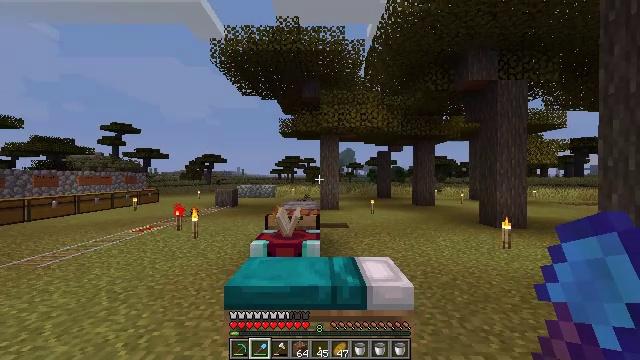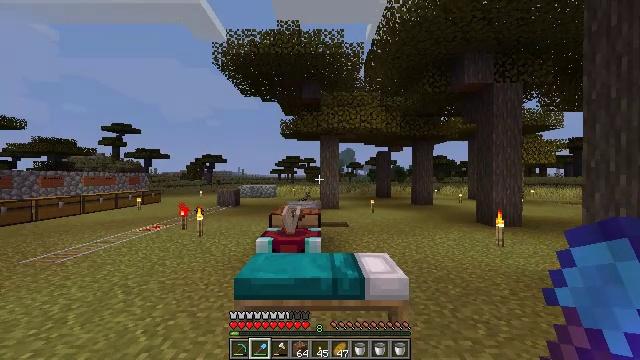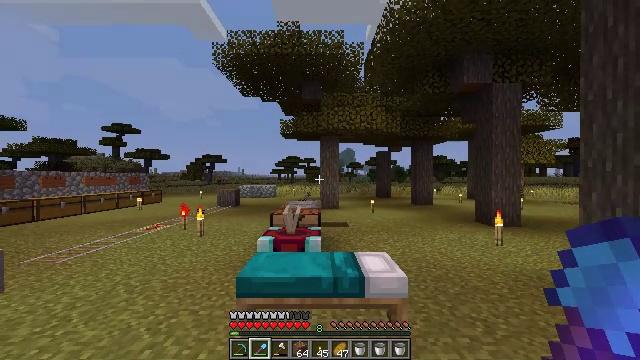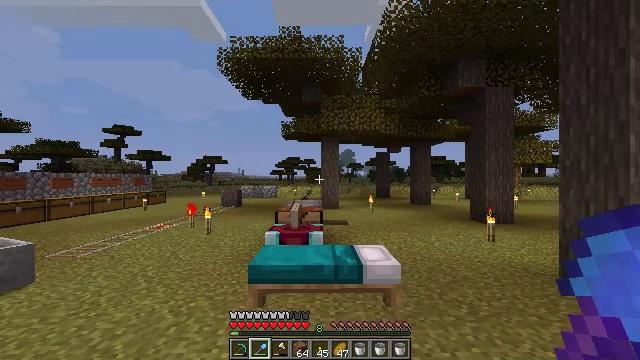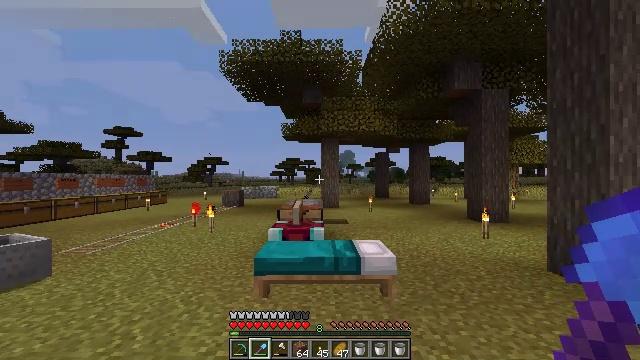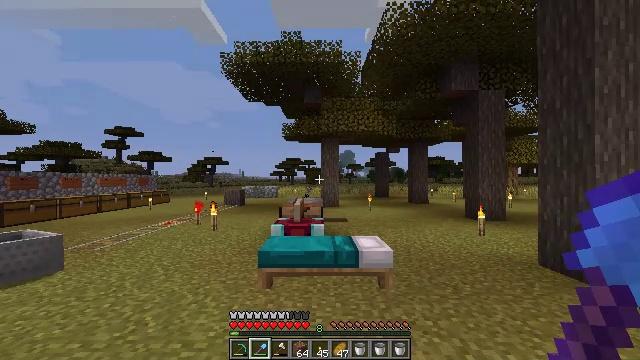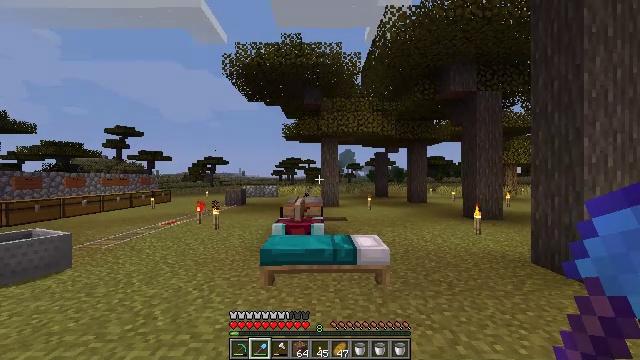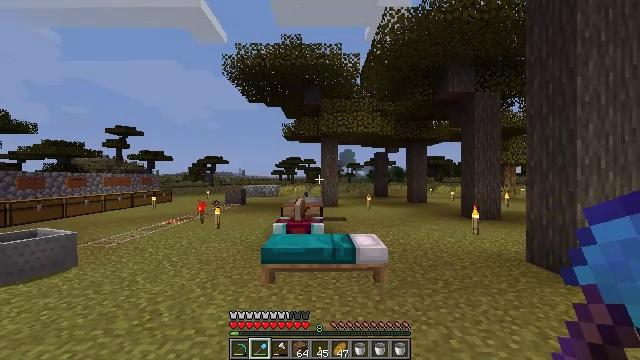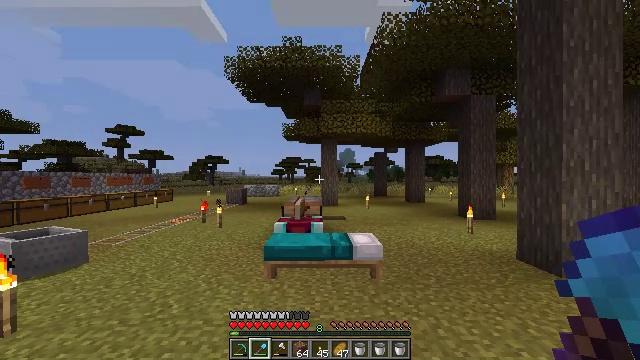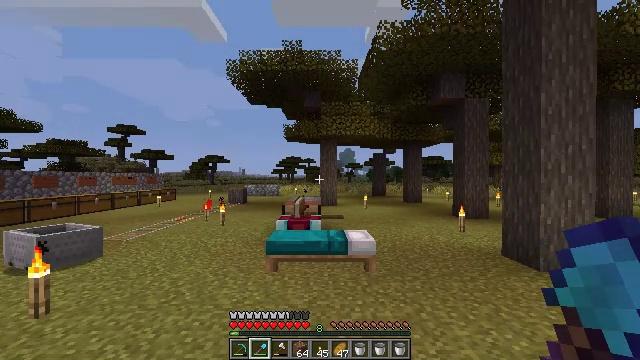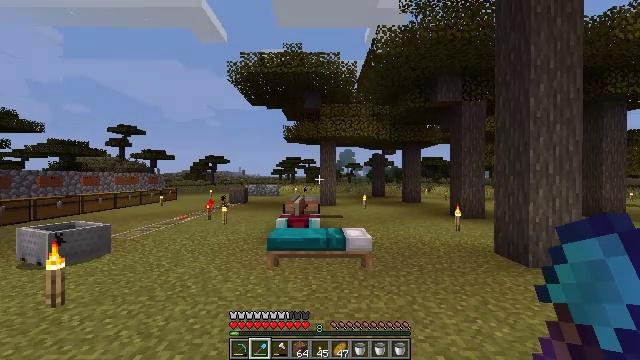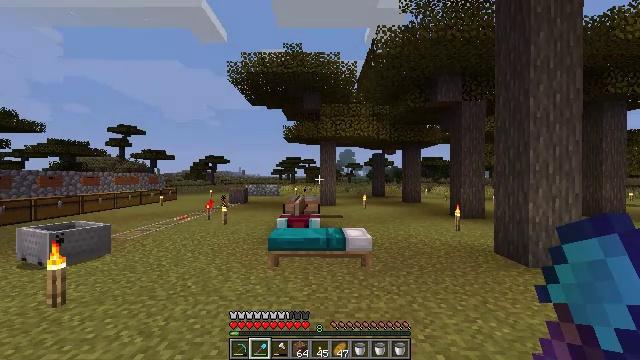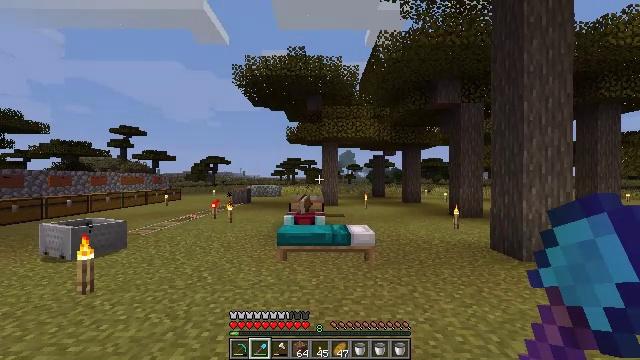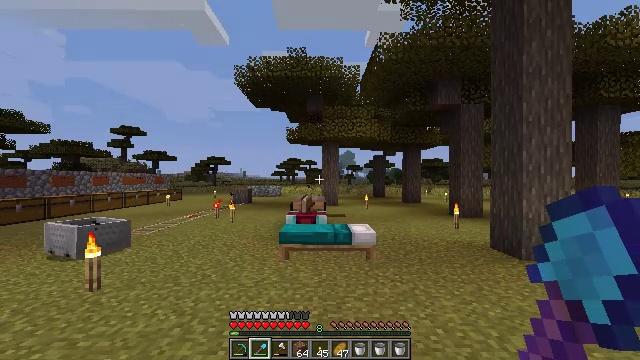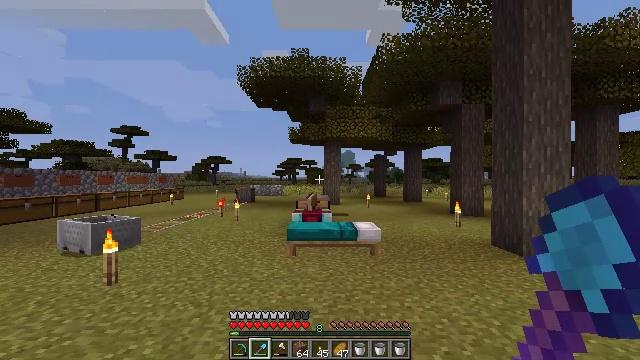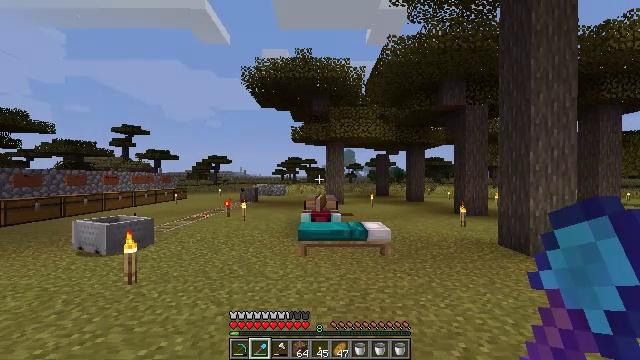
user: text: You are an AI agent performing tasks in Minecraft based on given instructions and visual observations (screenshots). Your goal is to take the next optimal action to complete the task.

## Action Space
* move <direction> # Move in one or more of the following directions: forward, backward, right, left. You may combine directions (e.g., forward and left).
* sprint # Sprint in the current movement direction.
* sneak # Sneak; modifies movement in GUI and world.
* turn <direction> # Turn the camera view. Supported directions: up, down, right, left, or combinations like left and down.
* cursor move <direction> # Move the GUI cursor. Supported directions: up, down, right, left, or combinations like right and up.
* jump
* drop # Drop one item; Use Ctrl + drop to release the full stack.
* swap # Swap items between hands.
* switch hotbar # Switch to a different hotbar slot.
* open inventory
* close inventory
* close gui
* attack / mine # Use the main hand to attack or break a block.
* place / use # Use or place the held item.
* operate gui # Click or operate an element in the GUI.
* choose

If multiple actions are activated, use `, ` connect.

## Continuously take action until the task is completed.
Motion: motion action
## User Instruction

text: Collect sugar cane near water sources.
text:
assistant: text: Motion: move back
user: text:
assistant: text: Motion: move back
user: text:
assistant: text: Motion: move back
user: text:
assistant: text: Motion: move back
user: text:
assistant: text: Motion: move back
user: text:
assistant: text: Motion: move back
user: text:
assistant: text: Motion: move back
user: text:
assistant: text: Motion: move back
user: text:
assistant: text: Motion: move back
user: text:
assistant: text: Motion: move back
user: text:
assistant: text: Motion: move back and move left
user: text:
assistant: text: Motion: move back and move left
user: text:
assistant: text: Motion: move back and move left
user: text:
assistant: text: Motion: move left
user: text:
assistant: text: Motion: move left
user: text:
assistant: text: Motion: move left
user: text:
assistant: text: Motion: turn left
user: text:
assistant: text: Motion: no_op
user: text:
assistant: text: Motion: no_op
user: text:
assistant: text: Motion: no_op
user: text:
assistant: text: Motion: turn left
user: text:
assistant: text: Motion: turn left and up
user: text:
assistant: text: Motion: turn left and down
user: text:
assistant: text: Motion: turn left and down
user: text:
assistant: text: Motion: move forward and move left, turn left and down
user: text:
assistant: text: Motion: move forward and move left, turn left and down
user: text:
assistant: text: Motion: move forward and move left, turn left
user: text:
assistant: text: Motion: move forward and move left
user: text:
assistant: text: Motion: move forward and move left
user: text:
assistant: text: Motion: move forward and move left